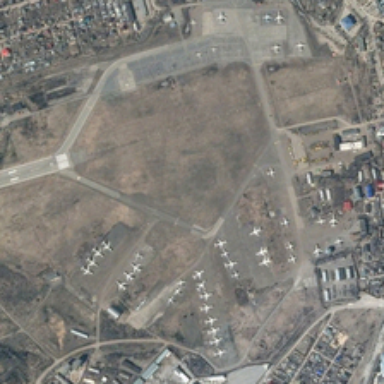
Many planes are in an airport surrounded by many buildings .